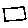
Label: square